Chest X-ray:
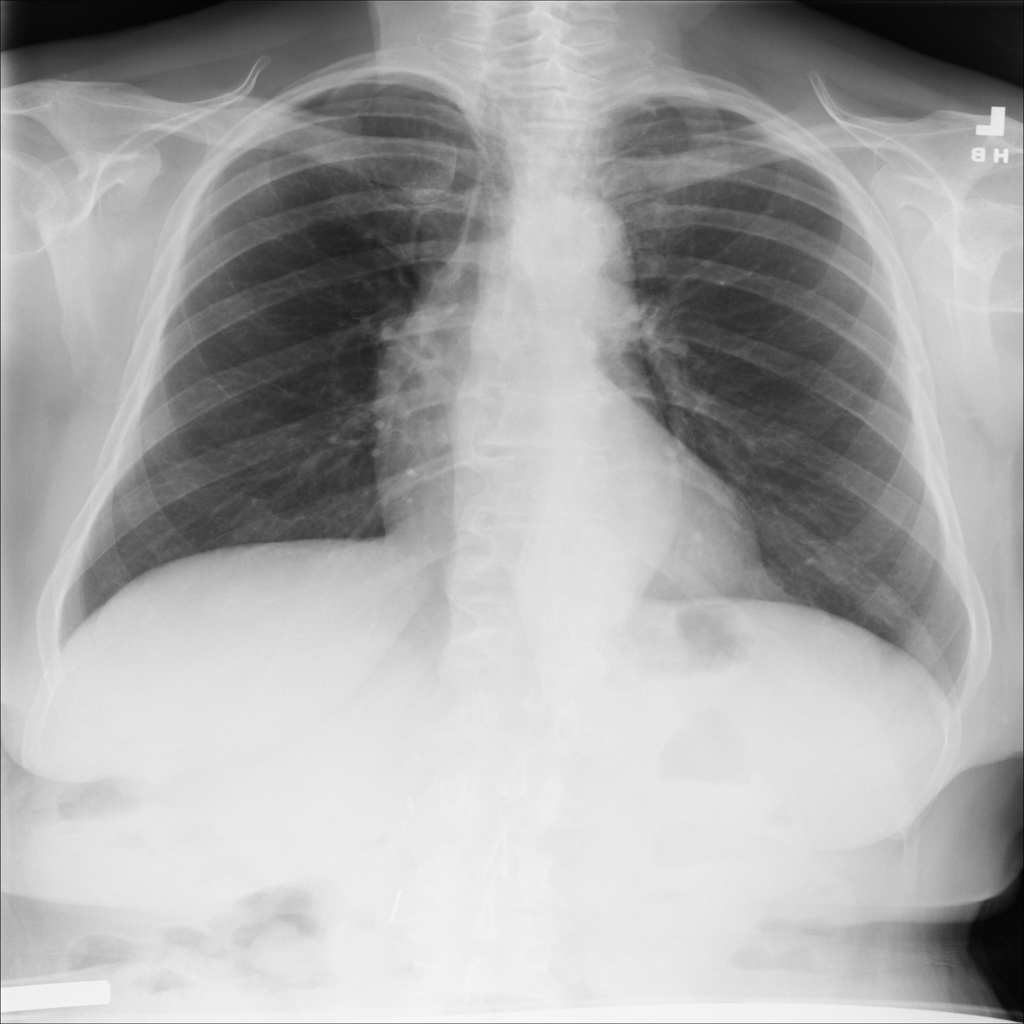
No abnormal finding: yes